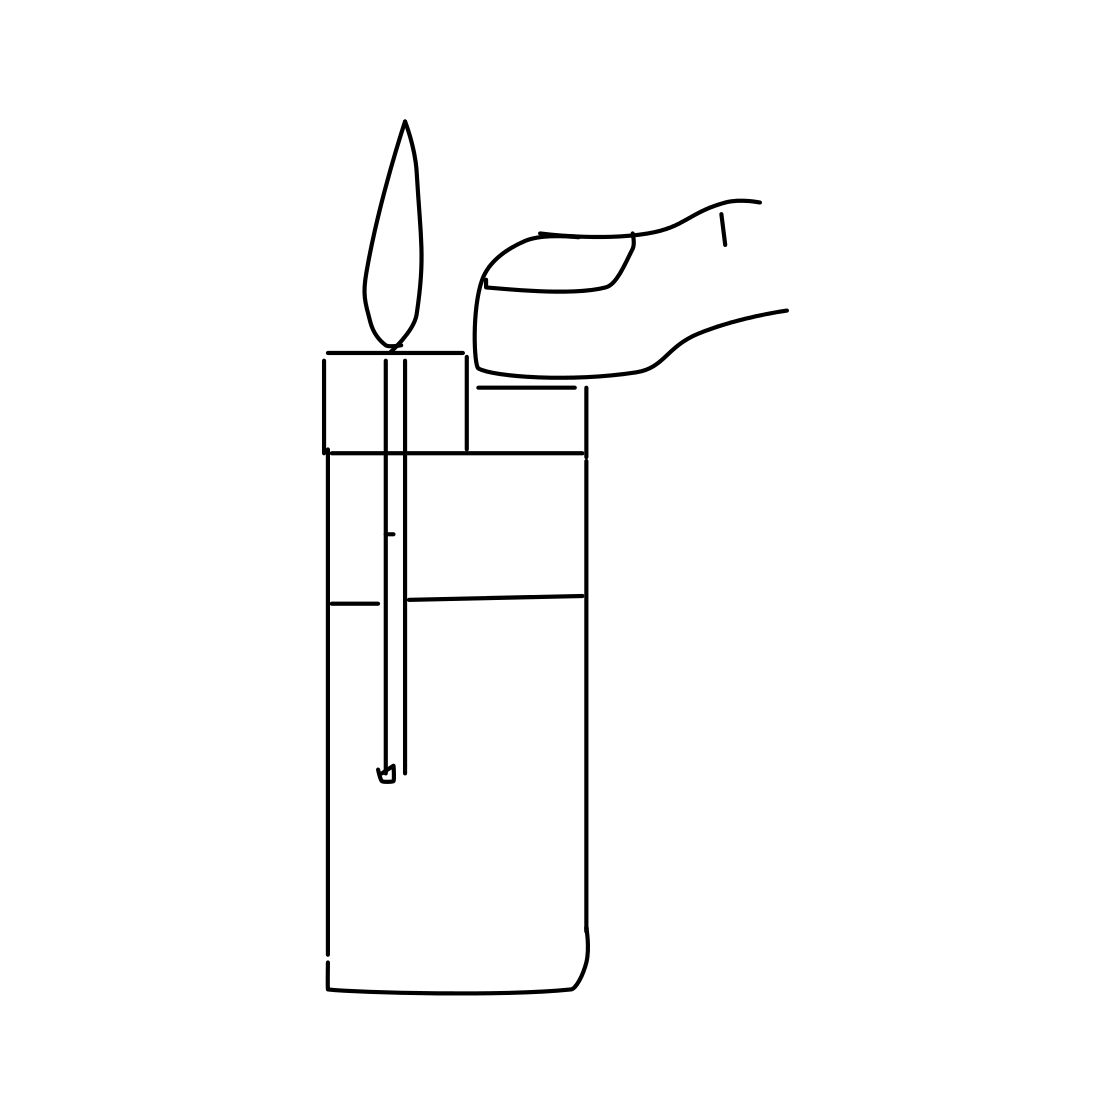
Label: lighter